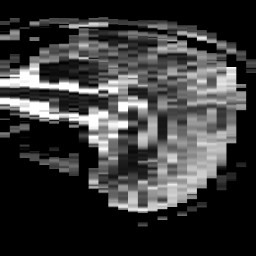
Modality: ADC
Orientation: sagittal
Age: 46
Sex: male
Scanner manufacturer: philips
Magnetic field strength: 3 T
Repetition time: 4.071 s
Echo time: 0.06039 s